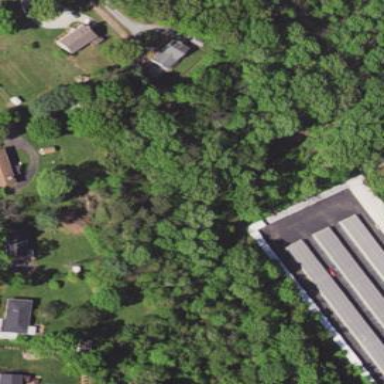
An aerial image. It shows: Group of garages.